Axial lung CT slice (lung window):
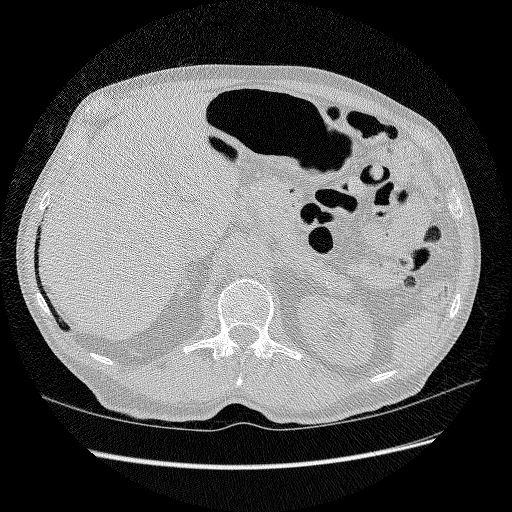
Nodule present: no